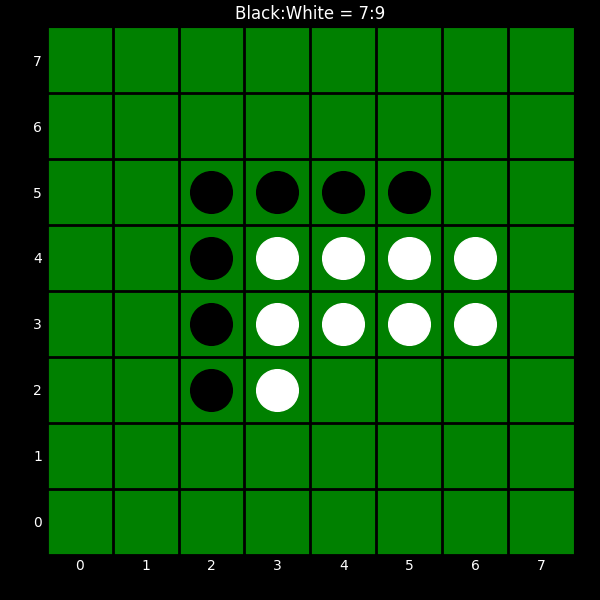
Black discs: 7
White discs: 9